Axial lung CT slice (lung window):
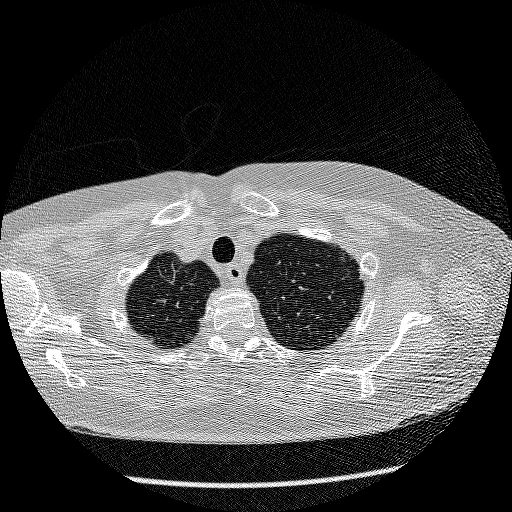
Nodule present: no